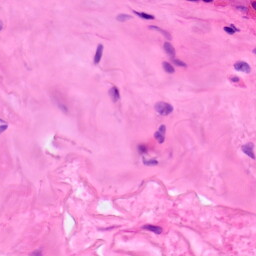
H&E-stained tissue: Lung